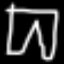
Label: pants